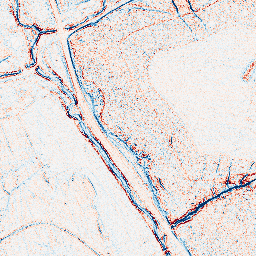
Category: edge_preserving
Decomposition family: anisotropic_diffusion
Decomposition parameters: iterations: 5
kappa: 50
gamma: 0.05
Upsampling method: regularized
Upsampling parameters: scale: 4
lambda_reg: 0.001
Upsampling scale: 4